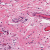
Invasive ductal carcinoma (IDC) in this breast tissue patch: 0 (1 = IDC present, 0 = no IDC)